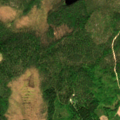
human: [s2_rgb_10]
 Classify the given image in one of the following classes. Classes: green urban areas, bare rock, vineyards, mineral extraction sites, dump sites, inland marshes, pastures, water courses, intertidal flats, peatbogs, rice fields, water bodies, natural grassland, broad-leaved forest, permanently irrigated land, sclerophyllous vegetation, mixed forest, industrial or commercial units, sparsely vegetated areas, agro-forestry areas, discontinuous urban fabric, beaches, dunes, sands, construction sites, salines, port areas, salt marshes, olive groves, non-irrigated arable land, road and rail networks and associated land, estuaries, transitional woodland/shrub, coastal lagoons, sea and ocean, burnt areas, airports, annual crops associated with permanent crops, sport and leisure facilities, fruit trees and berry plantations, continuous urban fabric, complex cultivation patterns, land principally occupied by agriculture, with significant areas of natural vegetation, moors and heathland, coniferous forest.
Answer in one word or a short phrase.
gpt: coniferous forest, mixed forest, transitional woodland/shrub